Question: I want to interact with a leaflet powered map's GeoJson overlay (polygons) from outside of 'L.''s realm, but I don't seem to be able to access objects created by 'L.'.
Interaction would include:
- - -
I can see Leaflet exposing L.GeoJSON.getFeature(), but I don't seem to be able to squeeze anything out of it. No documentation, and the inspector seems to suggest it does not take arguments... :
Is this just there for future development?

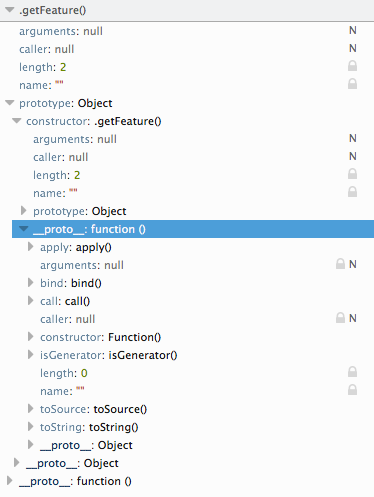
Answer: You may use getLayer to get the feature by its id.
<URL>
'''
var geojsonLayer = L.geoJson(data,{
onEachFeature: function(feature, layer) {
layer._leaflet_id = feature.id;
}});
geojsonLayer.addTo(map);
feature = geojsonLayer.getLayer(12345); //your feature id here
alert(feature.feature.id);
'''